Question: i am using some table for showing data from database but i am try every thing to change table width but i did't.I have been using inline width,important,also id,and class but all of fail.Yes one think i want to clear there when i apply width on simple i mean with out dynamic data.than work fine.i am showing picture below.
'''
<table border="1" style="width: 18px !important;" >
<?php
include("db.php");
$result1=mysql_query("SELECT * FROM books");
$f0 = mysql_field_name( $result1,0);
$f1 = mysql_field_name( $result1,1);
$f2 = mysql_field_name( $result1,2);
$f3 = mysql_field_name( $result1,3);
$f4 = mysql_field_name( $result1,4);
$f5 = mysql_field_name( $result1,5);
$f6 = mysql_field_name( $result1,6);
$f7 = mysql_field_name( $result1,7);
$f8 = mysql_field_name( $result1,8);
$f9 = mysql_field_name( $result1,9);
$f10 = mysql_field_name( $result1,10);
echo "<th>".$f0."</th>";
echo "<th>".$f1."</th>";
echo "<th>".$f2."</th>";
echo "<th>".$f3."</th>";
echo "<th>".$f4."</th>";
echo "<th>".$f5."</th>";
echo "<th>".$f6."</th>";
echo "<th>".$f7."</th>";
echo "<th>".$f8."</th>";
echo "<th>".$f9."</th>";
echo "<th>".$f10."</th>";
$result=mysql_query("SELECT * FROM books");
while($test = mysql_fetch_array($result))
{
$id = $test['BookID'];
echo "<tr>";
echo"<td><font color='black'>" .$test['BookID']."</font></td>";
echo"<td><font color='black'>" .$test['name']."</font></td>";
echo"<td><font color='black'>". $test['father_name']. "</font></td>";
echo"<td><font color='black'>". $test['monthly_income']. "</font></td>";
echo"<td><font color='black'>". $test['wasiyat_number']. "</font></td>";
echo"<td><font color='black'>". $test['wasiyat_fund']. "</font></td>";
echo"<td><font color='black'>". $test['tahrikaa_jadid_fund']. "</font></td>";
echo"<td><font color='black'>". $test['waqfi_jadid_fund']. "</font></td>";
echo"<td><font color='black'>". $test['local_fund']. "</font></td>";
echo"<td><font color='black'>". $test['jalsa_salana_fund']. "</font></td>";
echo"<td><font color='black'>". $test['total']. "</font></td>";
include("permissions.php");
echo"<td> <a href ='datamanage/view.php?BookID=$id'>Edit</a>";
echo"<td> <a href ='datamanage/del.php?BookID=$id'><center>Delete</center></a>";
echo "</tr>";}
mysql_close($conn);
?>
</table>
'''

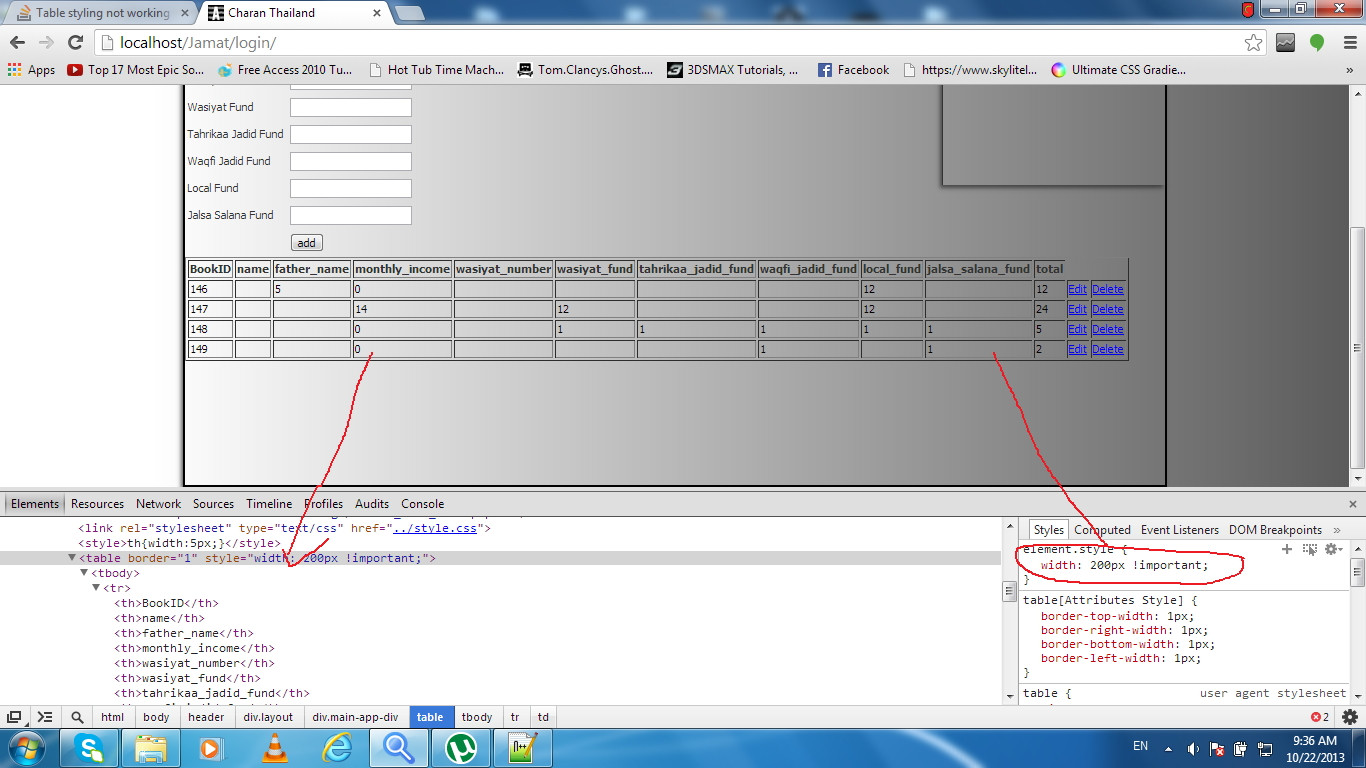
Answer: No matter how small you tell it to be, the table will make itself a minimum width to contain all the necessary data or column headings or whatever. (depending on the browser) it's not an image that can be shrunk down infinitely; those characters take up a certain amount of pixels on the page and that's the smallest your table will be. You can shrink the font down to the minimum, but you're trying to have an 18px wide table with 10 columns, and I don't think it will happen.
Here's another q&a dealing with the same issue <URL>